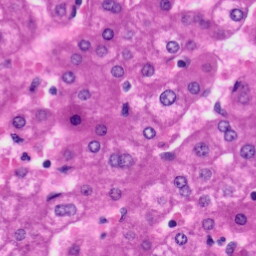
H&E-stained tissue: Liver